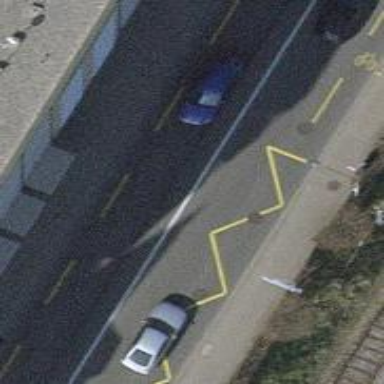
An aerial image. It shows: Bus stop with designated public transport stop position.